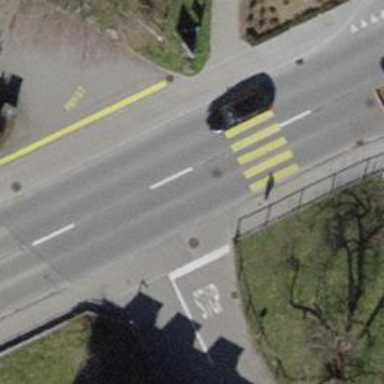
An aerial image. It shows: Uncontrolled zebra crossing on the road.